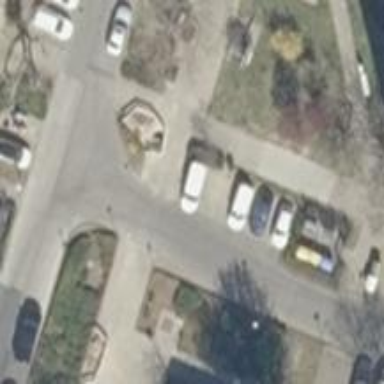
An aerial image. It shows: Unmarked crossing on the road.